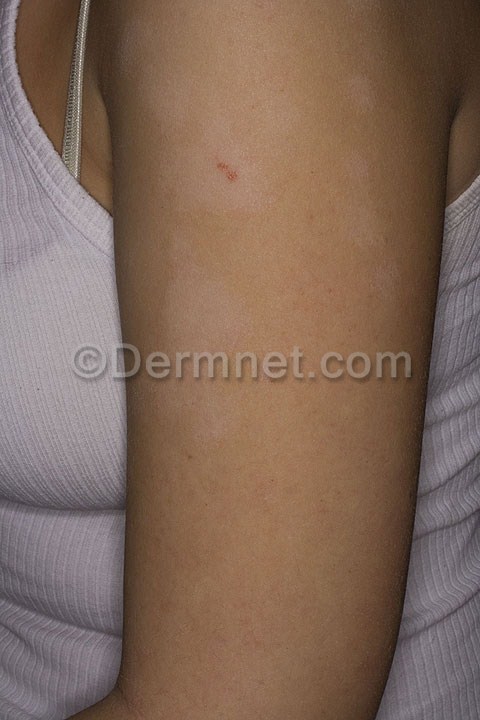
Disease: Atopic Dermatitis Photos